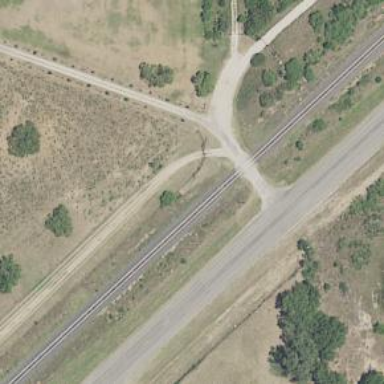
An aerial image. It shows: Driveway leading to service road.